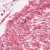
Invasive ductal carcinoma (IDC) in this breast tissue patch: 0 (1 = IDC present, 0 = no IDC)